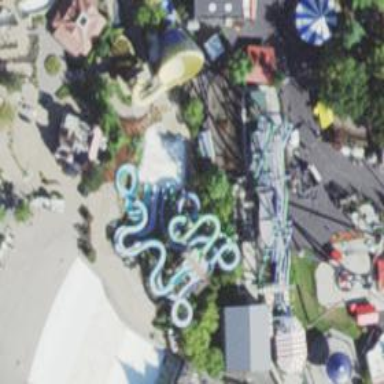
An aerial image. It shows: Water slide attraction.